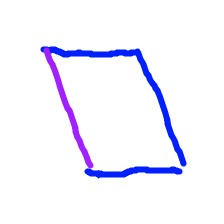
Shape: parallelogram